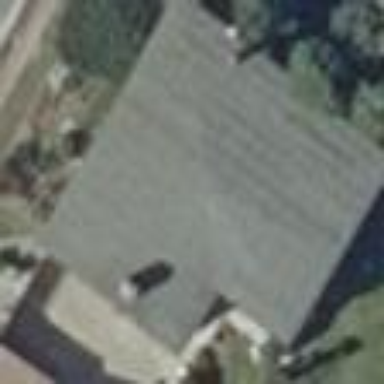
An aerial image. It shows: Simple and straightforward house.